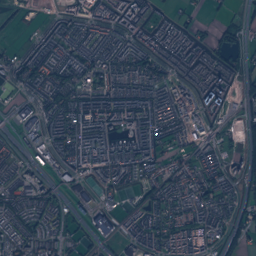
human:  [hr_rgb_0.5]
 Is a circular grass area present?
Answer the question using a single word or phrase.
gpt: yes

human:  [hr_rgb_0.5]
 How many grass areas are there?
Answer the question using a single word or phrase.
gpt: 100

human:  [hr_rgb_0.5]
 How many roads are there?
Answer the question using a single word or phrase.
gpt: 2195

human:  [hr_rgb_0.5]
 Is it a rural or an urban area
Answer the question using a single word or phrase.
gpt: urban

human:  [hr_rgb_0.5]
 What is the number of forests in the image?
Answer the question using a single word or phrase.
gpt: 31

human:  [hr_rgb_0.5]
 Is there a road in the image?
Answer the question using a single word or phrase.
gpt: yes

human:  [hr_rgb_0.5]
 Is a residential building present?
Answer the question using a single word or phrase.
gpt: yes

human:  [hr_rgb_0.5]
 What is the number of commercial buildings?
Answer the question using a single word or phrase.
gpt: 17

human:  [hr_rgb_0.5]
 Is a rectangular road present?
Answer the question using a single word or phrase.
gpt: no

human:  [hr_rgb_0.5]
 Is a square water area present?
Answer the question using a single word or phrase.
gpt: no

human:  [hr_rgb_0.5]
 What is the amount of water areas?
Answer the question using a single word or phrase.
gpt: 58

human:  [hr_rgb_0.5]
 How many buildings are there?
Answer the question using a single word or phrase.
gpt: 14536

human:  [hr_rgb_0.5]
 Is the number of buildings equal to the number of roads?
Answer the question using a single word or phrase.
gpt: no

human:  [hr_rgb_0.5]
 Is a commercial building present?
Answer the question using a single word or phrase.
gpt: yes

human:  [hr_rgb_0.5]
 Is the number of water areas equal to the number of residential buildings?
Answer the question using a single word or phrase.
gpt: no

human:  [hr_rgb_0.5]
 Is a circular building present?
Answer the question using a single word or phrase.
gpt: yes

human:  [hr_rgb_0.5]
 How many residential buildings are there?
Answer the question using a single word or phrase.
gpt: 14047

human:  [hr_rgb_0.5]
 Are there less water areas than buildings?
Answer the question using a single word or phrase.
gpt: yes

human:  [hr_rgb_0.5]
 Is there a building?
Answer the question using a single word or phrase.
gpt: yes

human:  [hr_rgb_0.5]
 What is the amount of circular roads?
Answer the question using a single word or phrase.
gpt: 0

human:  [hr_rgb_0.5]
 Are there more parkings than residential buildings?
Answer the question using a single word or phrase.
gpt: no

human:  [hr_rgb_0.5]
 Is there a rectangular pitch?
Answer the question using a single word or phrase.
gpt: yes

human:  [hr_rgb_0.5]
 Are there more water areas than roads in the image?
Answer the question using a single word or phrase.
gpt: no

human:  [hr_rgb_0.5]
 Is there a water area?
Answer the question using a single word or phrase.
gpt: yes

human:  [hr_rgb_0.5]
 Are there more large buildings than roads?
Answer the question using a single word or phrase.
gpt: no

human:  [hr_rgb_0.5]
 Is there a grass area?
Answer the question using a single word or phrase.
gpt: yes

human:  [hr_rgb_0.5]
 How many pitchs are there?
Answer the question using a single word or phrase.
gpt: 20

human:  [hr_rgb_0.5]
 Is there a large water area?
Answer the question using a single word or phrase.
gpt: yes

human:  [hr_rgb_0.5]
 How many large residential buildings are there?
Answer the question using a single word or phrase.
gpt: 12

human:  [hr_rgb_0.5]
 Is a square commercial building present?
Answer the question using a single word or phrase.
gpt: no

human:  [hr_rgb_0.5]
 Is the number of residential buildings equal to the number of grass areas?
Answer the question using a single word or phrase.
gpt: no

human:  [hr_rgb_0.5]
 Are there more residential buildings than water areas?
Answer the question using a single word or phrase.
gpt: yes

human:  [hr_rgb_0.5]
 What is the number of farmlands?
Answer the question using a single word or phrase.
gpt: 11

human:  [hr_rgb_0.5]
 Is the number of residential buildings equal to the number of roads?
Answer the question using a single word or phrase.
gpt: no

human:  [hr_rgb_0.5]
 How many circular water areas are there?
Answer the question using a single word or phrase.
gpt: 0

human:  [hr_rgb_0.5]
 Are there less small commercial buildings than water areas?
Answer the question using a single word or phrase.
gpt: yes

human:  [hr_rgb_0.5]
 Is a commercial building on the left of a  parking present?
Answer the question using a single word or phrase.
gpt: yes

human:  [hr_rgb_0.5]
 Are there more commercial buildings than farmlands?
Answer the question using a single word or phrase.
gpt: yes

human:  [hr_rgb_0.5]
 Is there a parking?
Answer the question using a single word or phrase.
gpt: yes

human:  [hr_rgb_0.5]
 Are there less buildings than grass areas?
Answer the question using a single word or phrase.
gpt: no

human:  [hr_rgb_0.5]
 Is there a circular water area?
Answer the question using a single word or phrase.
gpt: no

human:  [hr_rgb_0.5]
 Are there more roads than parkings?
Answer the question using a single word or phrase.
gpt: yes

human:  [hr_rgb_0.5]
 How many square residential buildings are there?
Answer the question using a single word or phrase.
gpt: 2

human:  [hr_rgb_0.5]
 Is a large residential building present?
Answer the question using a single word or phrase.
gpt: yes

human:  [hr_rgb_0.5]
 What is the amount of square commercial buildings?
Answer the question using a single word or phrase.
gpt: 0

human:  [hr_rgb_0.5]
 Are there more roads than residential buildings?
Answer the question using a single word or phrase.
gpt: no

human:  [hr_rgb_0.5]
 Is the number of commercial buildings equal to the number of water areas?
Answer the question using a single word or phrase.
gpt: no

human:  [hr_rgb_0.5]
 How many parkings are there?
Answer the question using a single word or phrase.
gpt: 31

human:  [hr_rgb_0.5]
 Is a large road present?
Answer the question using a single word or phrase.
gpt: no

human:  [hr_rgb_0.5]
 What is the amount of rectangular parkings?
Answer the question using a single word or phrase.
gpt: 17

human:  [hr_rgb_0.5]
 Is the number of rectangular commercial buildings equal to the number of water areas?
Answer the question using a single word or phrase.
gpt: no

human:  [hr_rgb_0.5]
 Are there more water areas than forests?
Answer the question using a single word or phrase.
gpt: yes

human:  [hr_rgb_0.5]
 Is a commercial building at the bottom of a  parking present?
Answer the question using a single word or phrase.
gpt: yes

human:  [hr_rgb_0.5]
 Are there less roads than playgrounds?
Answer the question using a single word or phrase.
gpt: no

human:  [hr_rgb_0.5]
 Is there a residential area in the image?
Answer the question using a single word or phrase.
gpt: yes

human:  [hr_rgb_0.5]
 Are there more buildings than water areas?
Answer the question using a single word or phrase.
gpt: yes

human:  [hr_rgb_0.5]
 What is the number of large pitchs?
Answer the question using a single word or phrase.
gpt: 16

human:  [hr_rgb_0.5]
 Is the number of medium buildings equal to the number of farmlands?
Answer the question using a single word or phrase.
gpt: no

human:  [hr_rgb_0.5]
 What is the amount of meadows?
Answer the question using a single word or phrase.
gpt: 2

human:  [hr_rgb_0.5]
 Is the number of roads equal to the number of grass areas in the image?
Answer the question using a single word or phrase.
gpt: no

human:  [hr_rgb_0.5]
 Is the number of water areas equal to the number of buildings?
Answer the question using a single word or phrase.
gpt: no

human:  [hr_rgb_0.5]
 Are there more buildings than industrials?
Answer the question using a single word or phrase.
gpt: yes

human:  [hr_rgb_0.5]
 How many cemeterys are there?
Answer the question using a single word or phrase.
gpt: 1

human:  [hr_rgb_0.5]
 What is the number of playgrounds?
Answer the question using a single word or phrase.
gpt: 14